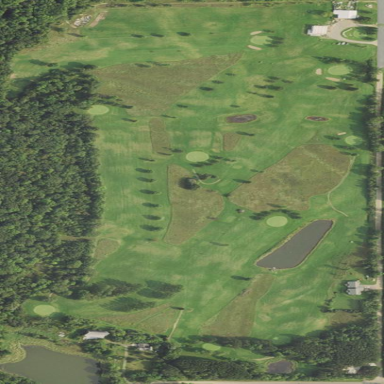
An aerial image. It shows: Golf course surrounded by greenery.